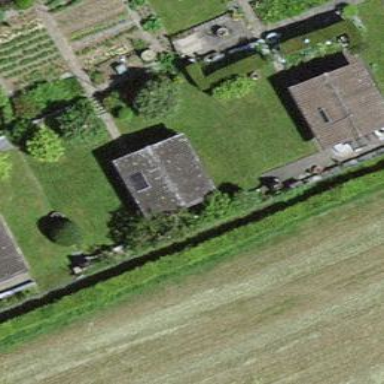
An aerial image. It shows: Allotment house.